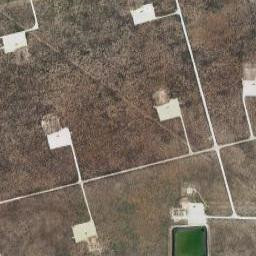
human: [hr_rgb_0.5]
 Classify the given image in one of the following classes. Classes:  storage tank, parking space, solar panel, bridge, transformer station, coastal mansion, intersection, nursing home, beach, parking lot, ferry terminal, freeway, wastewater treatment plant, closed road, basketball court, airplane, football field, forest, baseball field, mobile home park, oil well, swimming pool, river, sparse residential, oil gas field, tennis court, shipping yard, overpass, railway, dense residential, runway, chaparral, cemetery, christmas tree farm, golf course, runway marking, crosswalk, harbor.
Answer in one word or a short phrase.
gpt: oil gas field